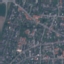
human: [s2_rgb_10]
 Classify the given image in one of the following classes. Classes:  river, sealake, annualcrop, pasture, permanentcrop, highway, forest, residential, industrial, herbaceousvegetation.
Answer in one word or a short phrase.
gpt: Residential